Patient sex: F
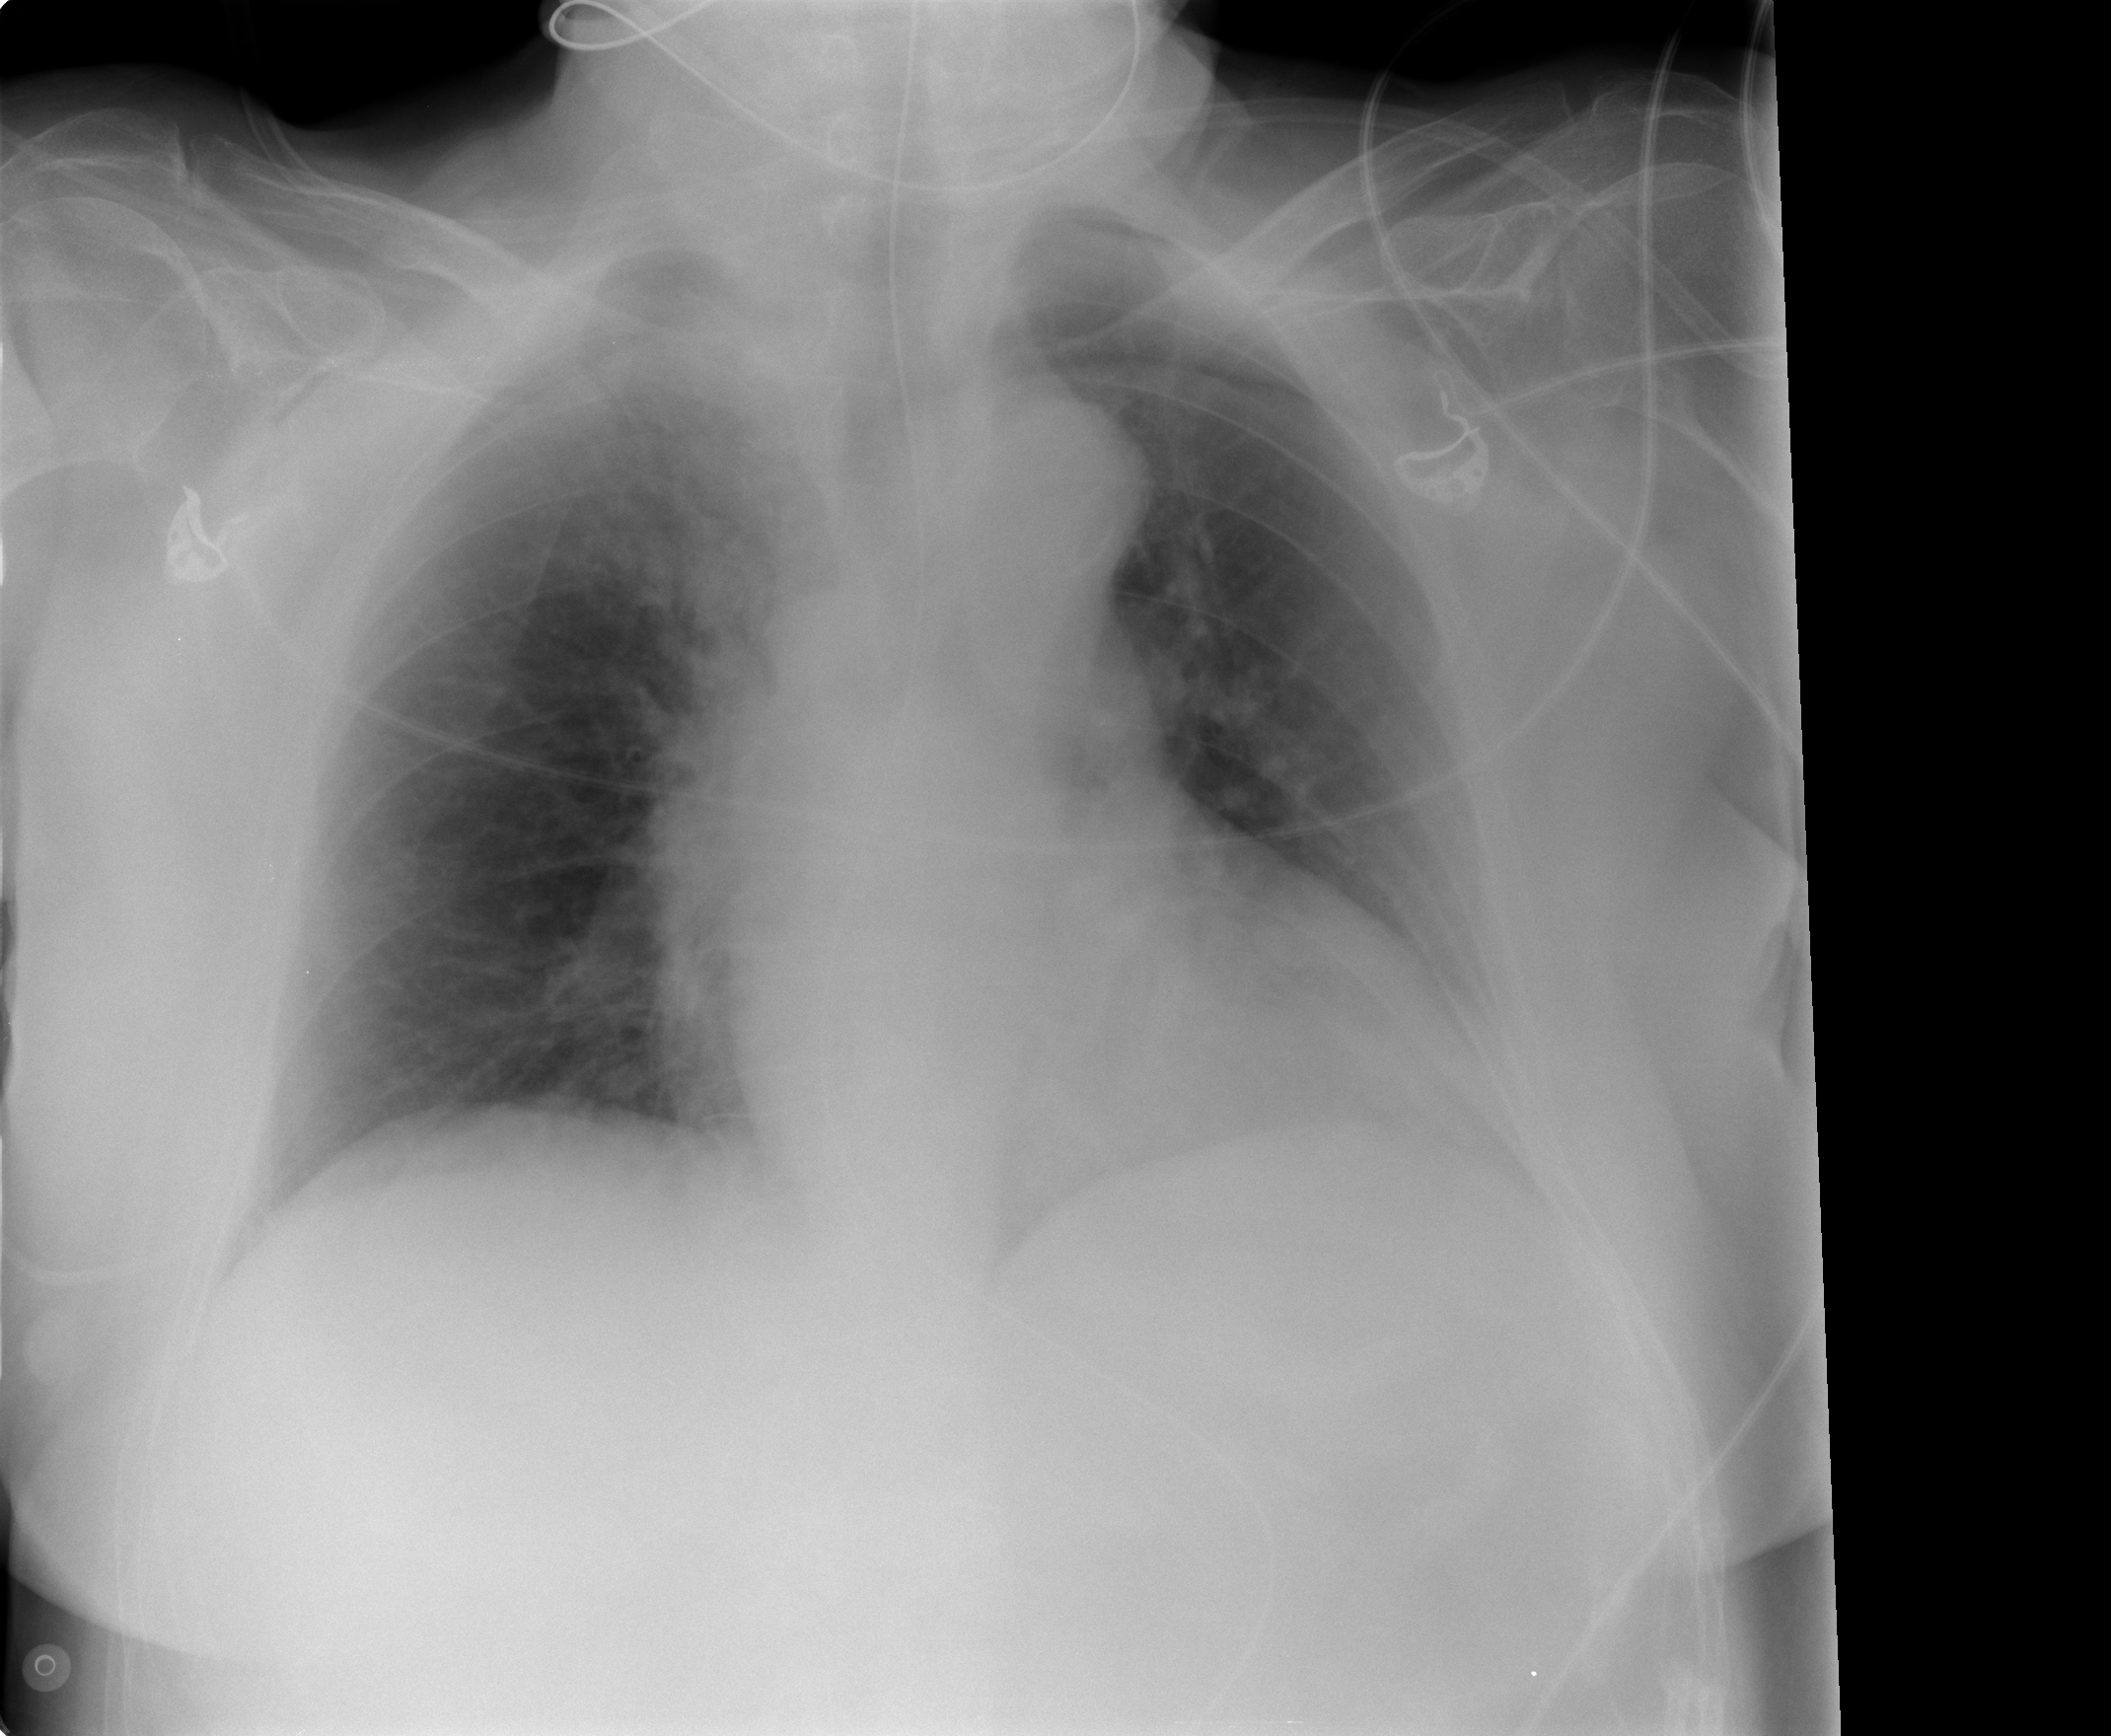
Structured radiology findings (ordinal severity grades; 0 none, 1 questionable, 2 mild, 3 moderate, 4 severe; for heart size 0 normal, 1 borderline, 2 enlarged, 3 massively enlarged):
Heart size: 1
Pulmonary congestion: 0
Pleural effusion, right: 1
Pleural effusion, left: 2
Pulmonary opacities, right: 3
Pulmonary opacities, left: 0
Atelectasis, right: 0
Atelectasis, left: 2